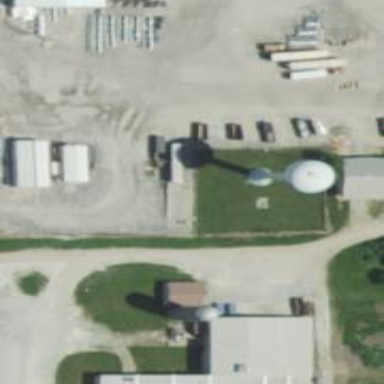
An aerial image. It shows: Water tower that is man-made.